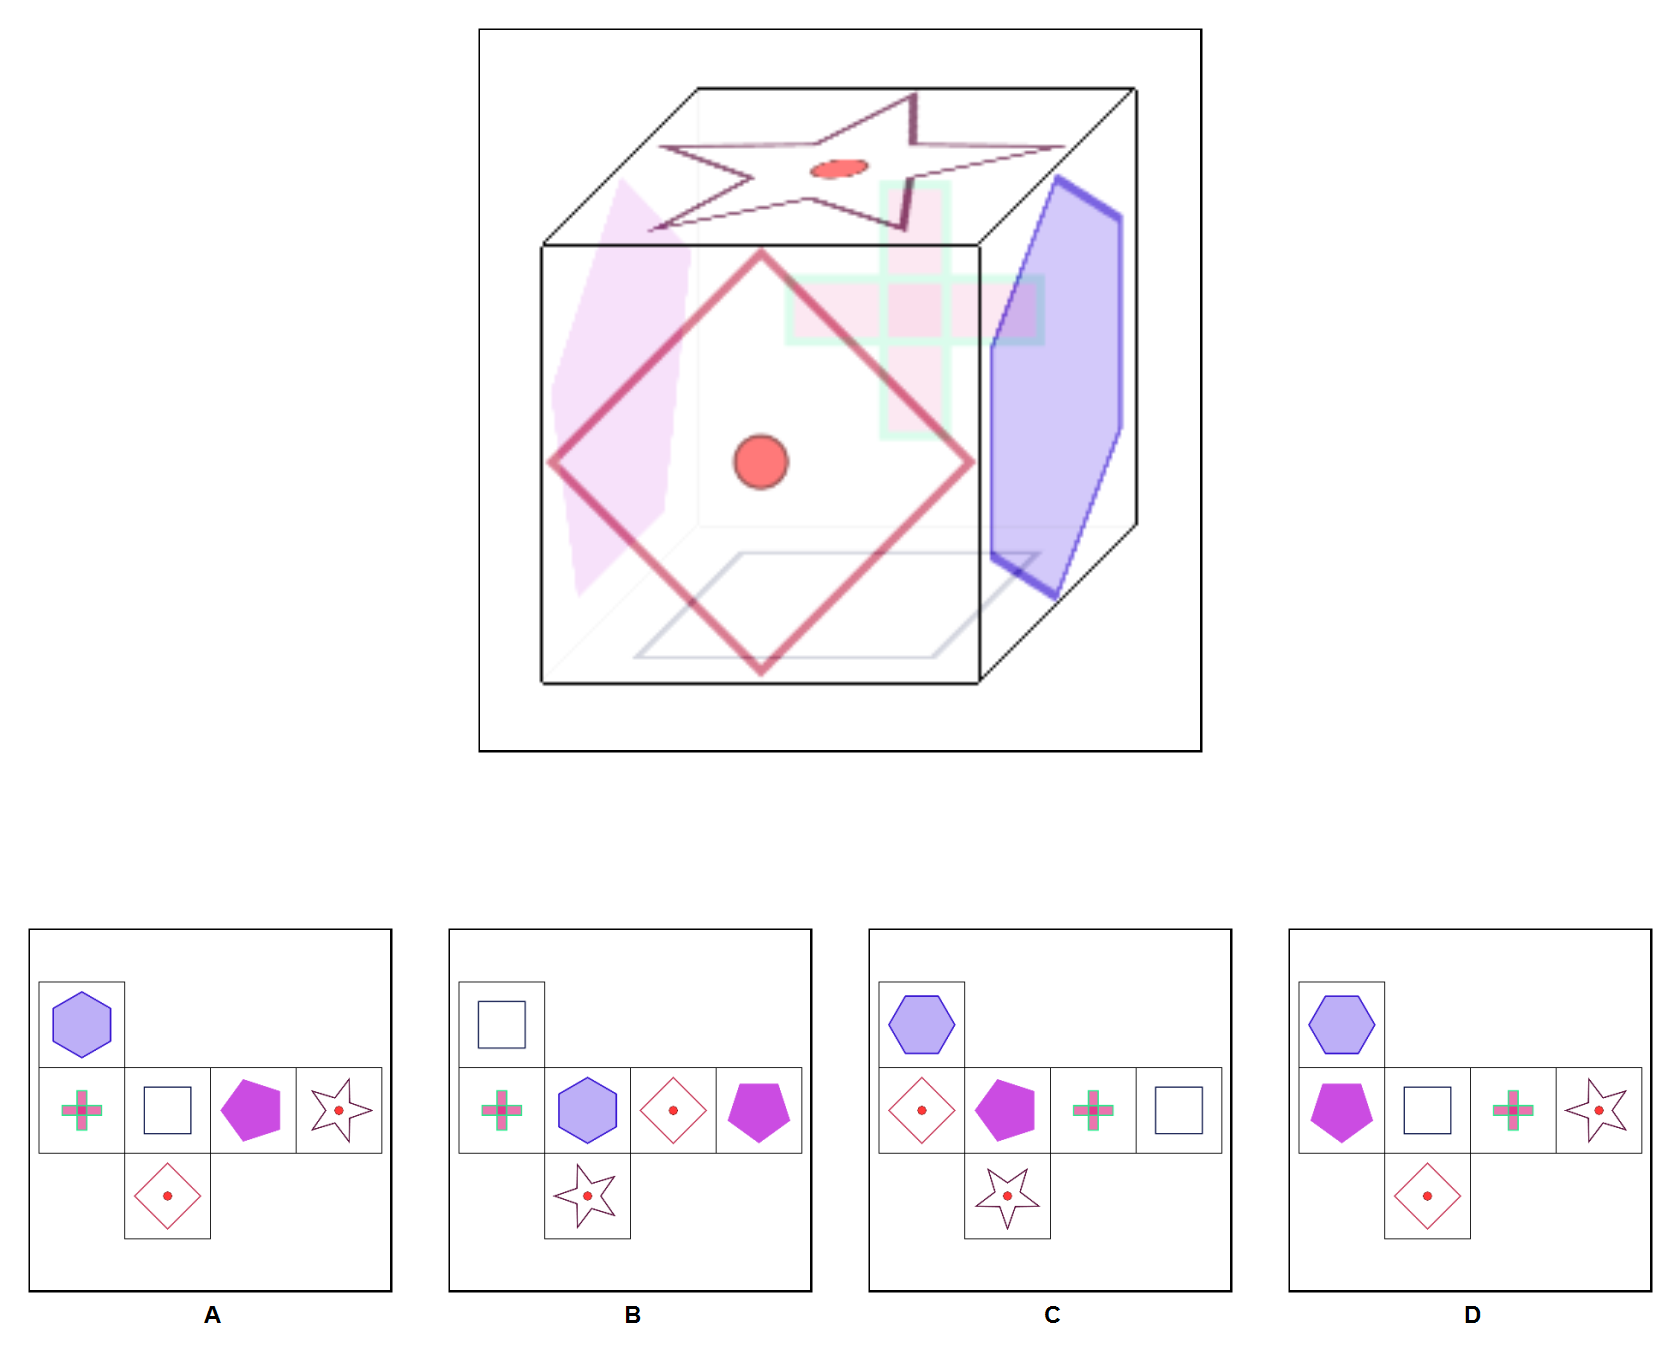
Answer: B